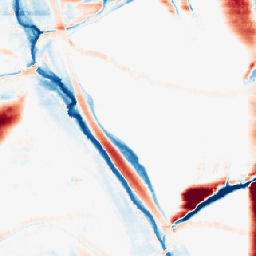
Category: morphological
Decomposition family: morphological_rect
Decomposition parameters: operation: average
width: 50
height: 10
Upsampling method: area
Upsampling parameters: scale: 4
Upsampling scale: 4